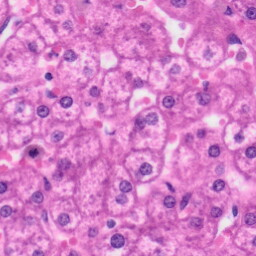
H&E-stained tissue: Liver